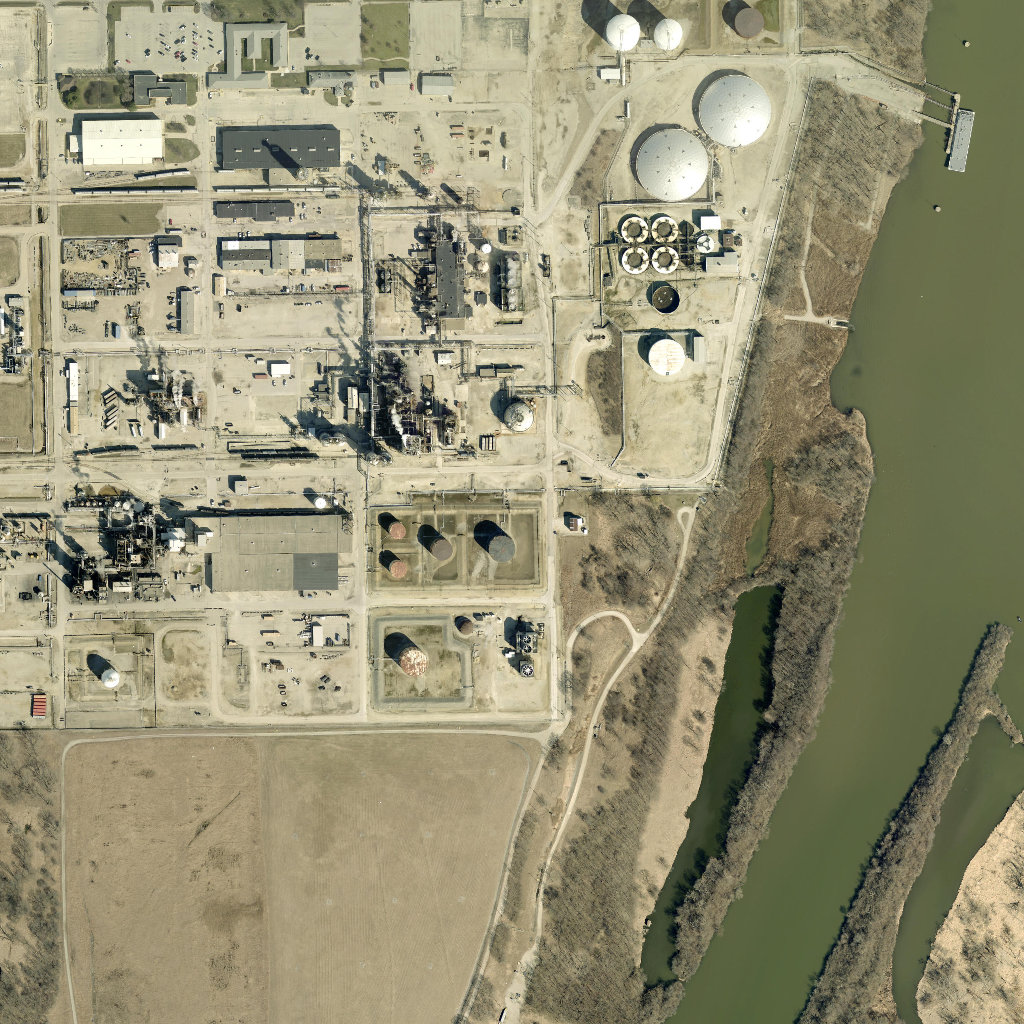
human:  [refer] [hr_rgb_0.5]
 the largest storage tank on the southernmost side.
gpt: <box>[[61, 12, 69, 20, 0]]</box>

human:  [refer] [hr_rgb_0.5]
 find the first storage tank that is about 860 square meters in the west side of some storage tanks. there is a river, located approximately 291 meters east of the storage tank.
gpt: <box>[[58, 1, 62, 4, 0]]</box>

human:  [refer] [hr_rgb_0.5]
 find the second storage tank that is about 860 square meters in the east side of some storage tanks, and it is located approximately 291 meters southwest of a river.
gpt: <box>[[58, 1, 62, 4, 0]]</box>